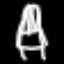
Label: chair